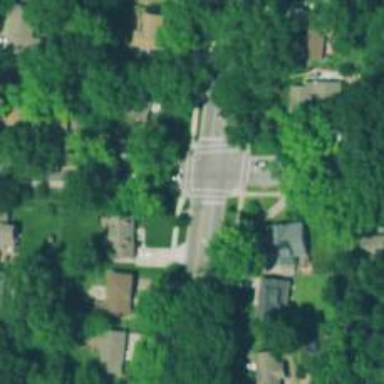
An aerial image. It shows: Solid crossing edge road marking.